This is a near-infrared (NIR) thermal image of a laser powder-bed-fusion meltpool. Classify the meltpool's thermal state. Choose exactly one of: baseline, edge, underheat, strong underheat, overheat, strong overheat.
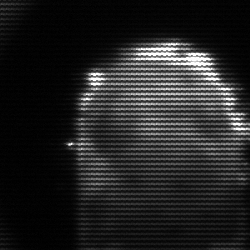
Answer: baseline